Question: how can I get google analytics data using http request ?
I am using <URL> to get my ga datas , there is a button to get the ga link, I open the generated link in new window , it return an error info.
'''
{"error":{"errors":[{"domain":"global","reason":"required","message":"Login Required","locationType":"header","location":"Authorization"}],"code":401,"message":"Login Required"}}
'''
how can I send token to google togater with the link ?

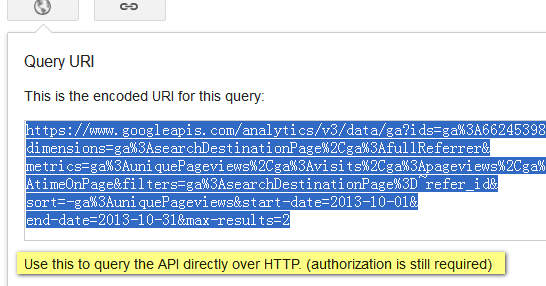
Answer: You have to authorize your request with OAuth 2.0. See the <URL> on how to create refresh and access tokens. Then pass the access token either with the 'Authorization' header
'''
Authorization: Bearer 1/fFBGRNJru1FQd44AzqT3Zg
'''
or as query parameter 'access_token':
'''
https://www.googleapis.com/analytics/v3/data/ga?access_token=1/fFBGRNJru1FQd44AzqT3Zg&...
'''